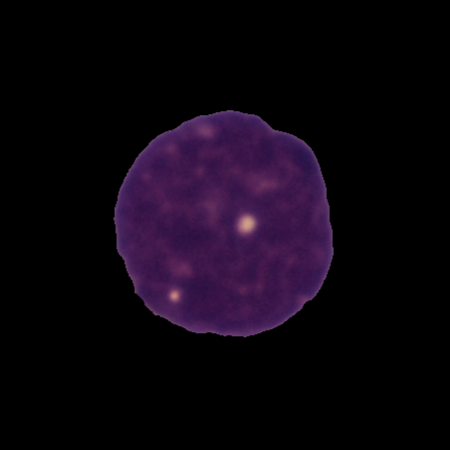
Label: cancer